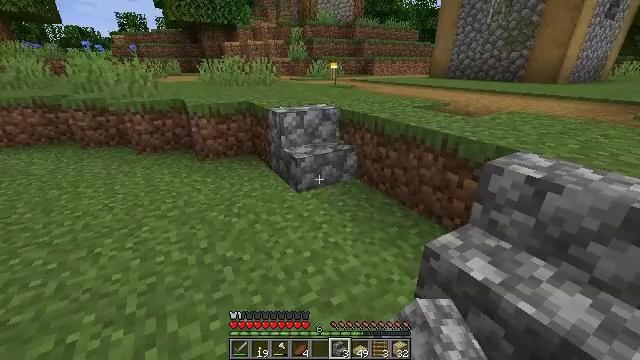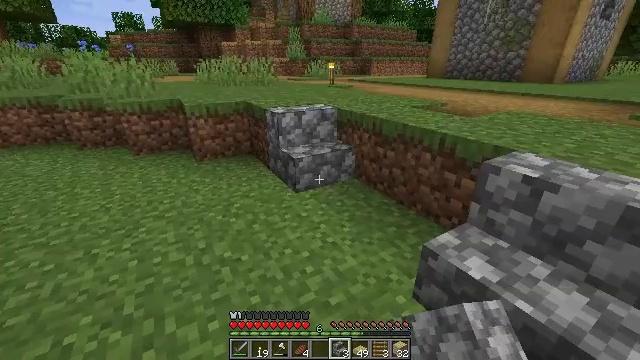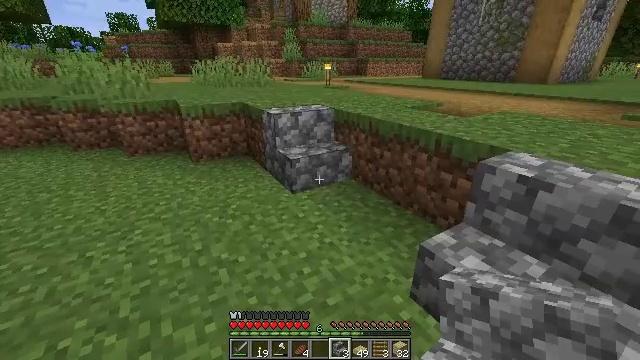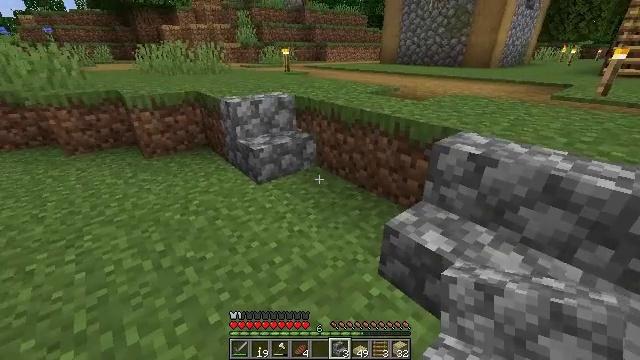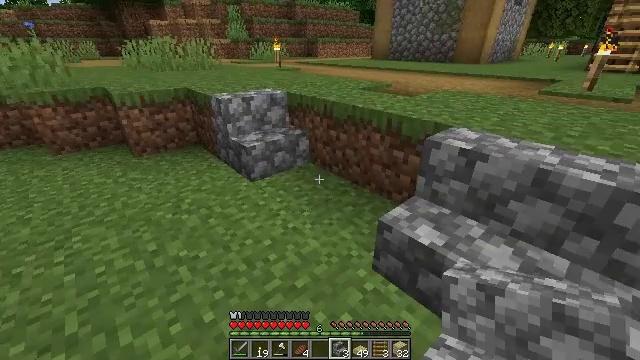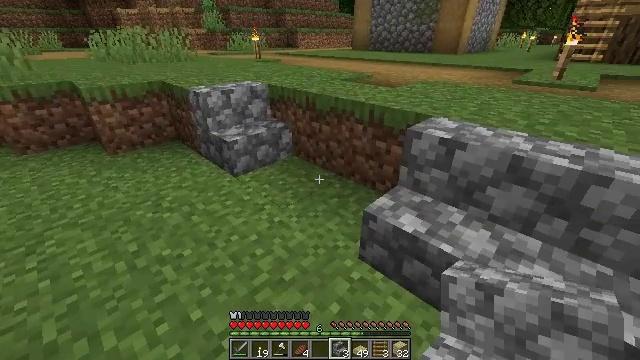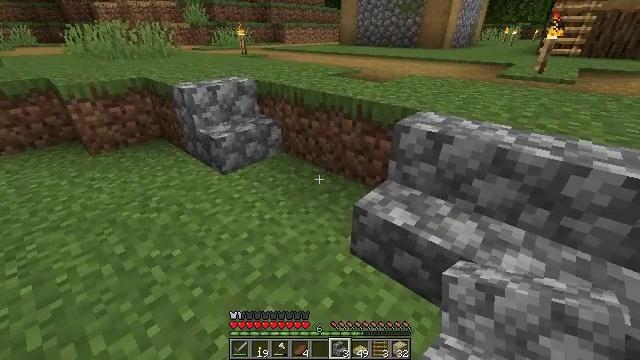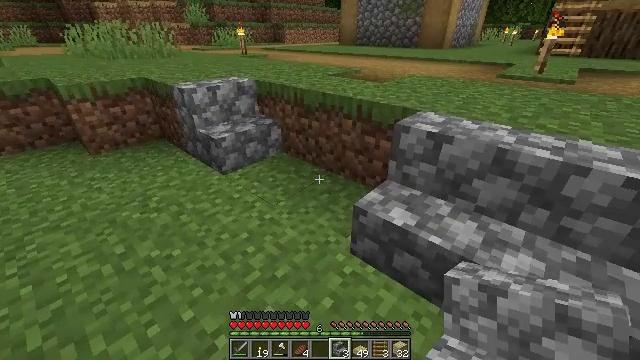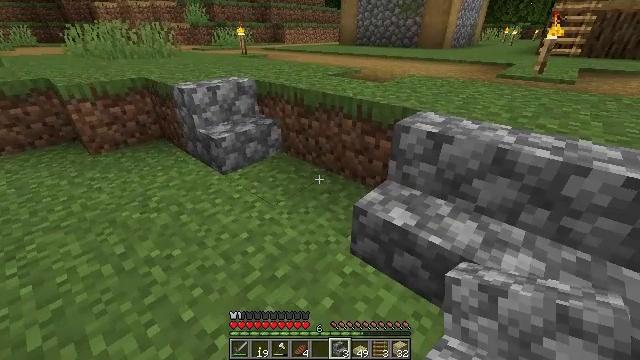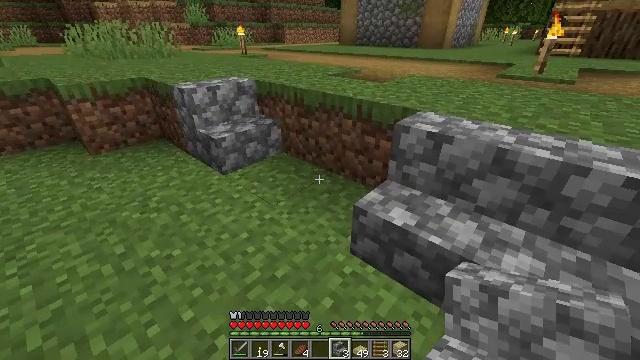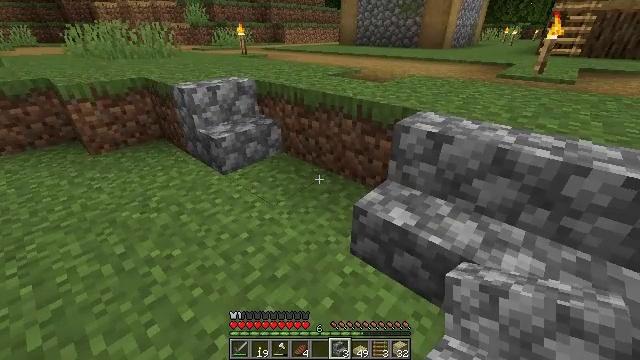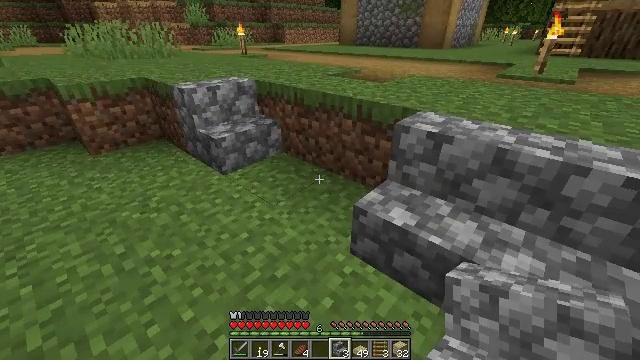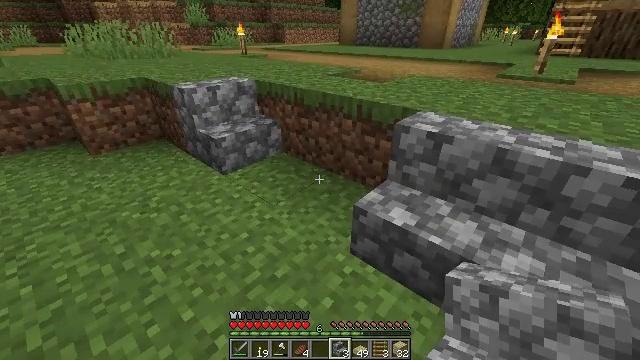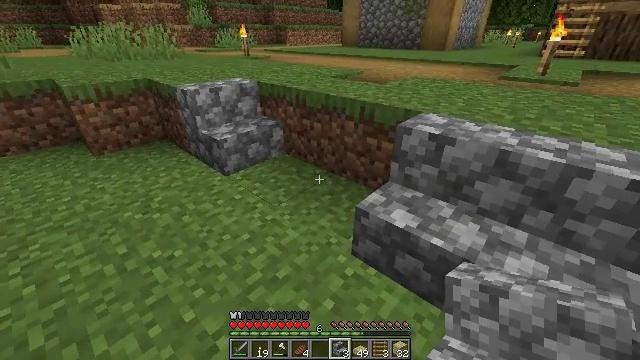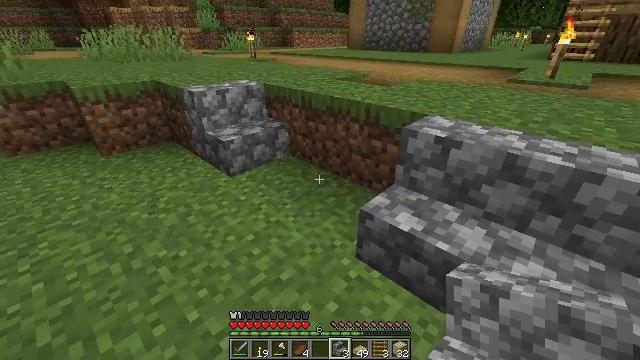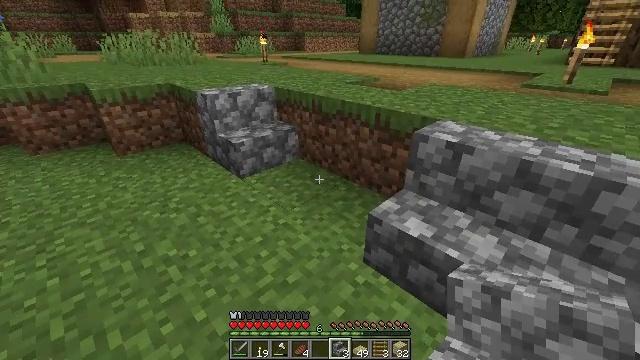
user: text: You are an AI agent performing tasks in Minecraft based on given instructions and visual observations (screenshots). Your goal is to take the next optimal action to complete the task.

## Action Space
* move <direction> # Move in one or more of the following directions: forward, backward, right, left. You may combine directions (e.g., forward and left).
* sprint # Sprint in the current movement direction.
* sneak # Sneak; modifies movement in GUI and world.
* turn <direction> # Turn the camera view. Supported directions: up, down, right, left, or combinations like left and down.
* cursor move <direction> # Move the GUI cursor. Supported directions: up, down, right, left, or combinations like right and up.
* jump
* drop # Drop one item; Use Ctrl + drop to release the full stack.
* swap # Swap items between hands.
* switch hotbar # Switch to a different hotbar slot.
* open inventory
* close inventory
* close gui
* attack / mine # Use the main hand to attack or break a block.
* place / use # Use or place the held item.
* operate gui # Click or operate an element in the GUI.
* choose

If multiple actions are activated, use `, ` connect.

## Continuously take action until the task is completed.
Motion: motion action
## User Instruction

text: Break the cobblestone stairs for materials.
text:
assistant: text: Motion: no_op
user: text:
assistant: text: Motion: no_op
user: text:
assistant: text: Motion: turn right and down
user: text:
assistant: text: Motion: turn right
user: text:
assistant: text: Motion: turn right and down
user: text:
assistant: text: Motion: turn right
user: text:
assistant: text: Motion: no_op
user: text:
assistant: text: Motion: no_op
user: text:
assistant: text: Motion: no_op
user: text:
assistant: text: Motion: no_op
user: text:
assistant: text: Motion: no_op
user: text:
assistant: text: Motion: no_op
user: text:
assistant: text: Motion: no_op
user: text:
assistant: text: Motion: turn left
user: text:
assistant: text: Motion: turn left
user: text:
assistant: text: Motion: turn left and up
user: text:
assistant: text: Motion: turn left
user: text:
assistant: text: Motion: no_op
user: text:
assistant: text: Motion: no_op
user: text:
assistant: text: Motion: no_op
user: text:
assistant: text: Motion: no_op
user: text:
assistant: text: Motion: no_op
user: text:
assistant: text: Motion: no_op
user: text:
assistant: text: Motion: no_op
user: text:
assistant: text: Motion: no_op
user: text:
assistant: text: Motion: no_op
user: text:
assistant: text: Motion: no_op
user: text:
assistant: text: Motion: turn left
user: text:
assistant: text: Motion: turn left
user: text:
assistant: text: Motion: turn left